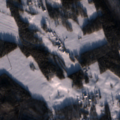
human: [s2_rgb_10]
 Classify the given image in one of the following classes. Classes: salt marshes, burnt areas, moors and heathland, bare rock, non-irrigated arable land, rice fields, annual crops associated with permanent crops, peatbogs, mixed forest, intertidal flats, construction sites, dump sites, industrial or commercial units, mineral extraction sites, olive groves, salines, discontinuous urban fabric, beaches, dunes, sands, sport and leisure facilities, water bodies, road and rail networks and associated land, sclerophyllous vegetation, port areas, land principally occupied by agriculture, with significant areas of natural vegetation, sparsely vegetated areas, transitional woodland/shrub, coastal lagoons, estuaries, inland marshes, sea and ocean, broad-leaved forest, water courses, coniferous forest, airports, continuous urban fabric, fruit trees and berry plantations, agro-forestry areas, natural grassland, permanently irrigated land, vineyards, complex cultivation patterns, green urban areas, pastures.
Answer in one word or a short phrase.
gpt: non-irrigated arable land, land principally occupied by agriculture, with significant areas of natural vegetation, broad-leaved forest, coniferous forest, mixed forest